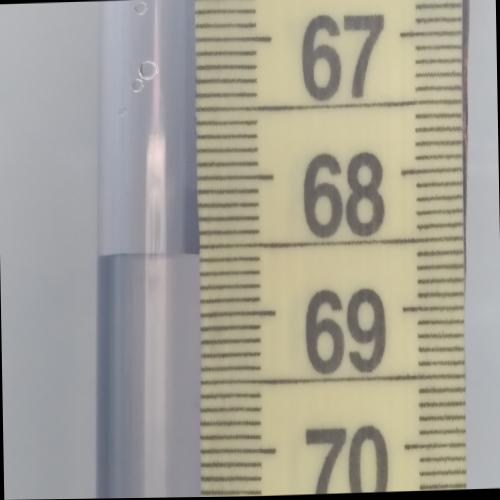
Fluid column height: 68.6 cm